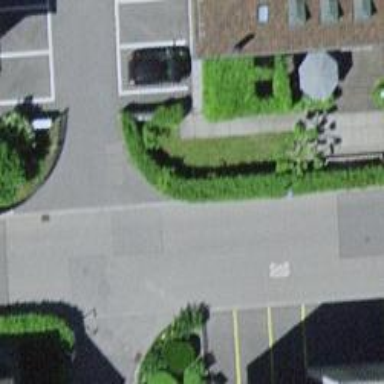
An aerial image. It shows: Asphalt road in residential area.